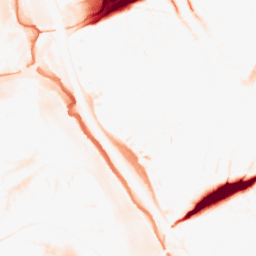
Category: morphological
Decomposition family: tophat
Decomposition parameters: size: 20
mode: black
Upsampling method: fft_zeropad
Upsampling parameters: scale: 2
Upsampling scale: 2